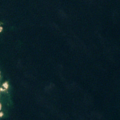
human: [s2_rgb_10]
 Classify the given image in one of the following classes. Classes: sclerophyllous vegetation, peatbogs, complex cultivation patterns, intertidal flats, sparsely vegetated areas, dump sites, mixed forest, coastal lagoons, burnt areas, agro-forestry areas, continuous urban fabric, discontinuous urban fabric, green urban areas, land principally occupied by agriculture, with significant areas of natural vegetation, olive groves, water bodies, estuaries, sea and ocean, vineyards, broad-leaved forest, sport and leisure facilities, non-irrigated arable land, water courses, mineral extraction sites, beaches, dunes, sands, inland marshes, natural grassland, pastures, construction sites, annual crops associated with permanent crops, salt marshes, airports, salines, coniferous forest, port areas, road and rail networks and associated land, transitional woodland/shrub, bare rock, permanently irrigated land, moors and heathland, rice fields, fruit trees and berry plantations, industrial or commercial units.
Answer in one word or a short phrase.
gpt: sea and ocean